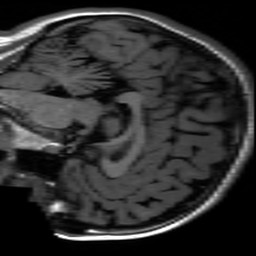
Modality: inplaneT1
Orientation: sagittal
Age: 21
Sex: female
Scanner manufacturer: ge
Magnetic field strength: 3 T
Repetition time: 2.499 s
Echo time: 0.02513 s